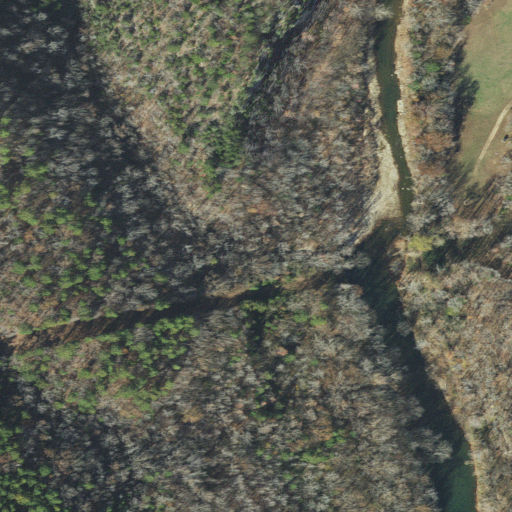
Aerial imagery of valley in Arkansas named Cecil Hollow containing deciduous forest, mixed forest, pasture, woody wetlands, evergreen forest, and open water